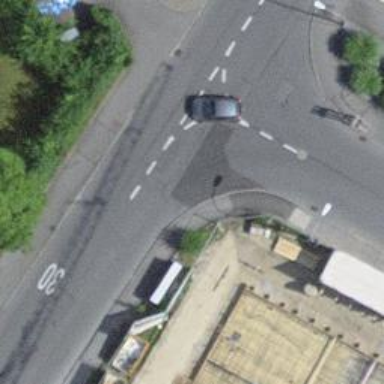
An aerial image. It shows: Kerb serving as barrier.